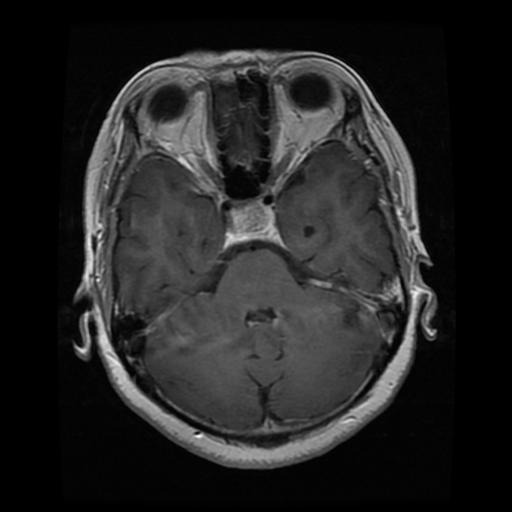
Label: pituitary